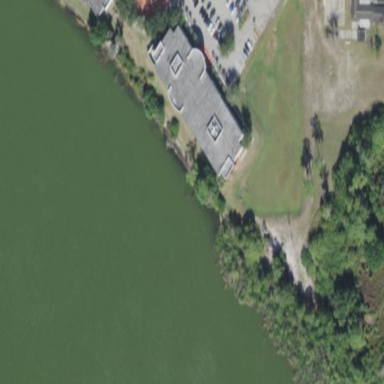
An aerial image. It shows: College building.